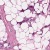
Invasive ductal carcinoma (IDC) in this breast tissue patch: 1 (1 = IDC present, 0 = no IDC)